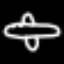
Label: airplane